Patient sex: M
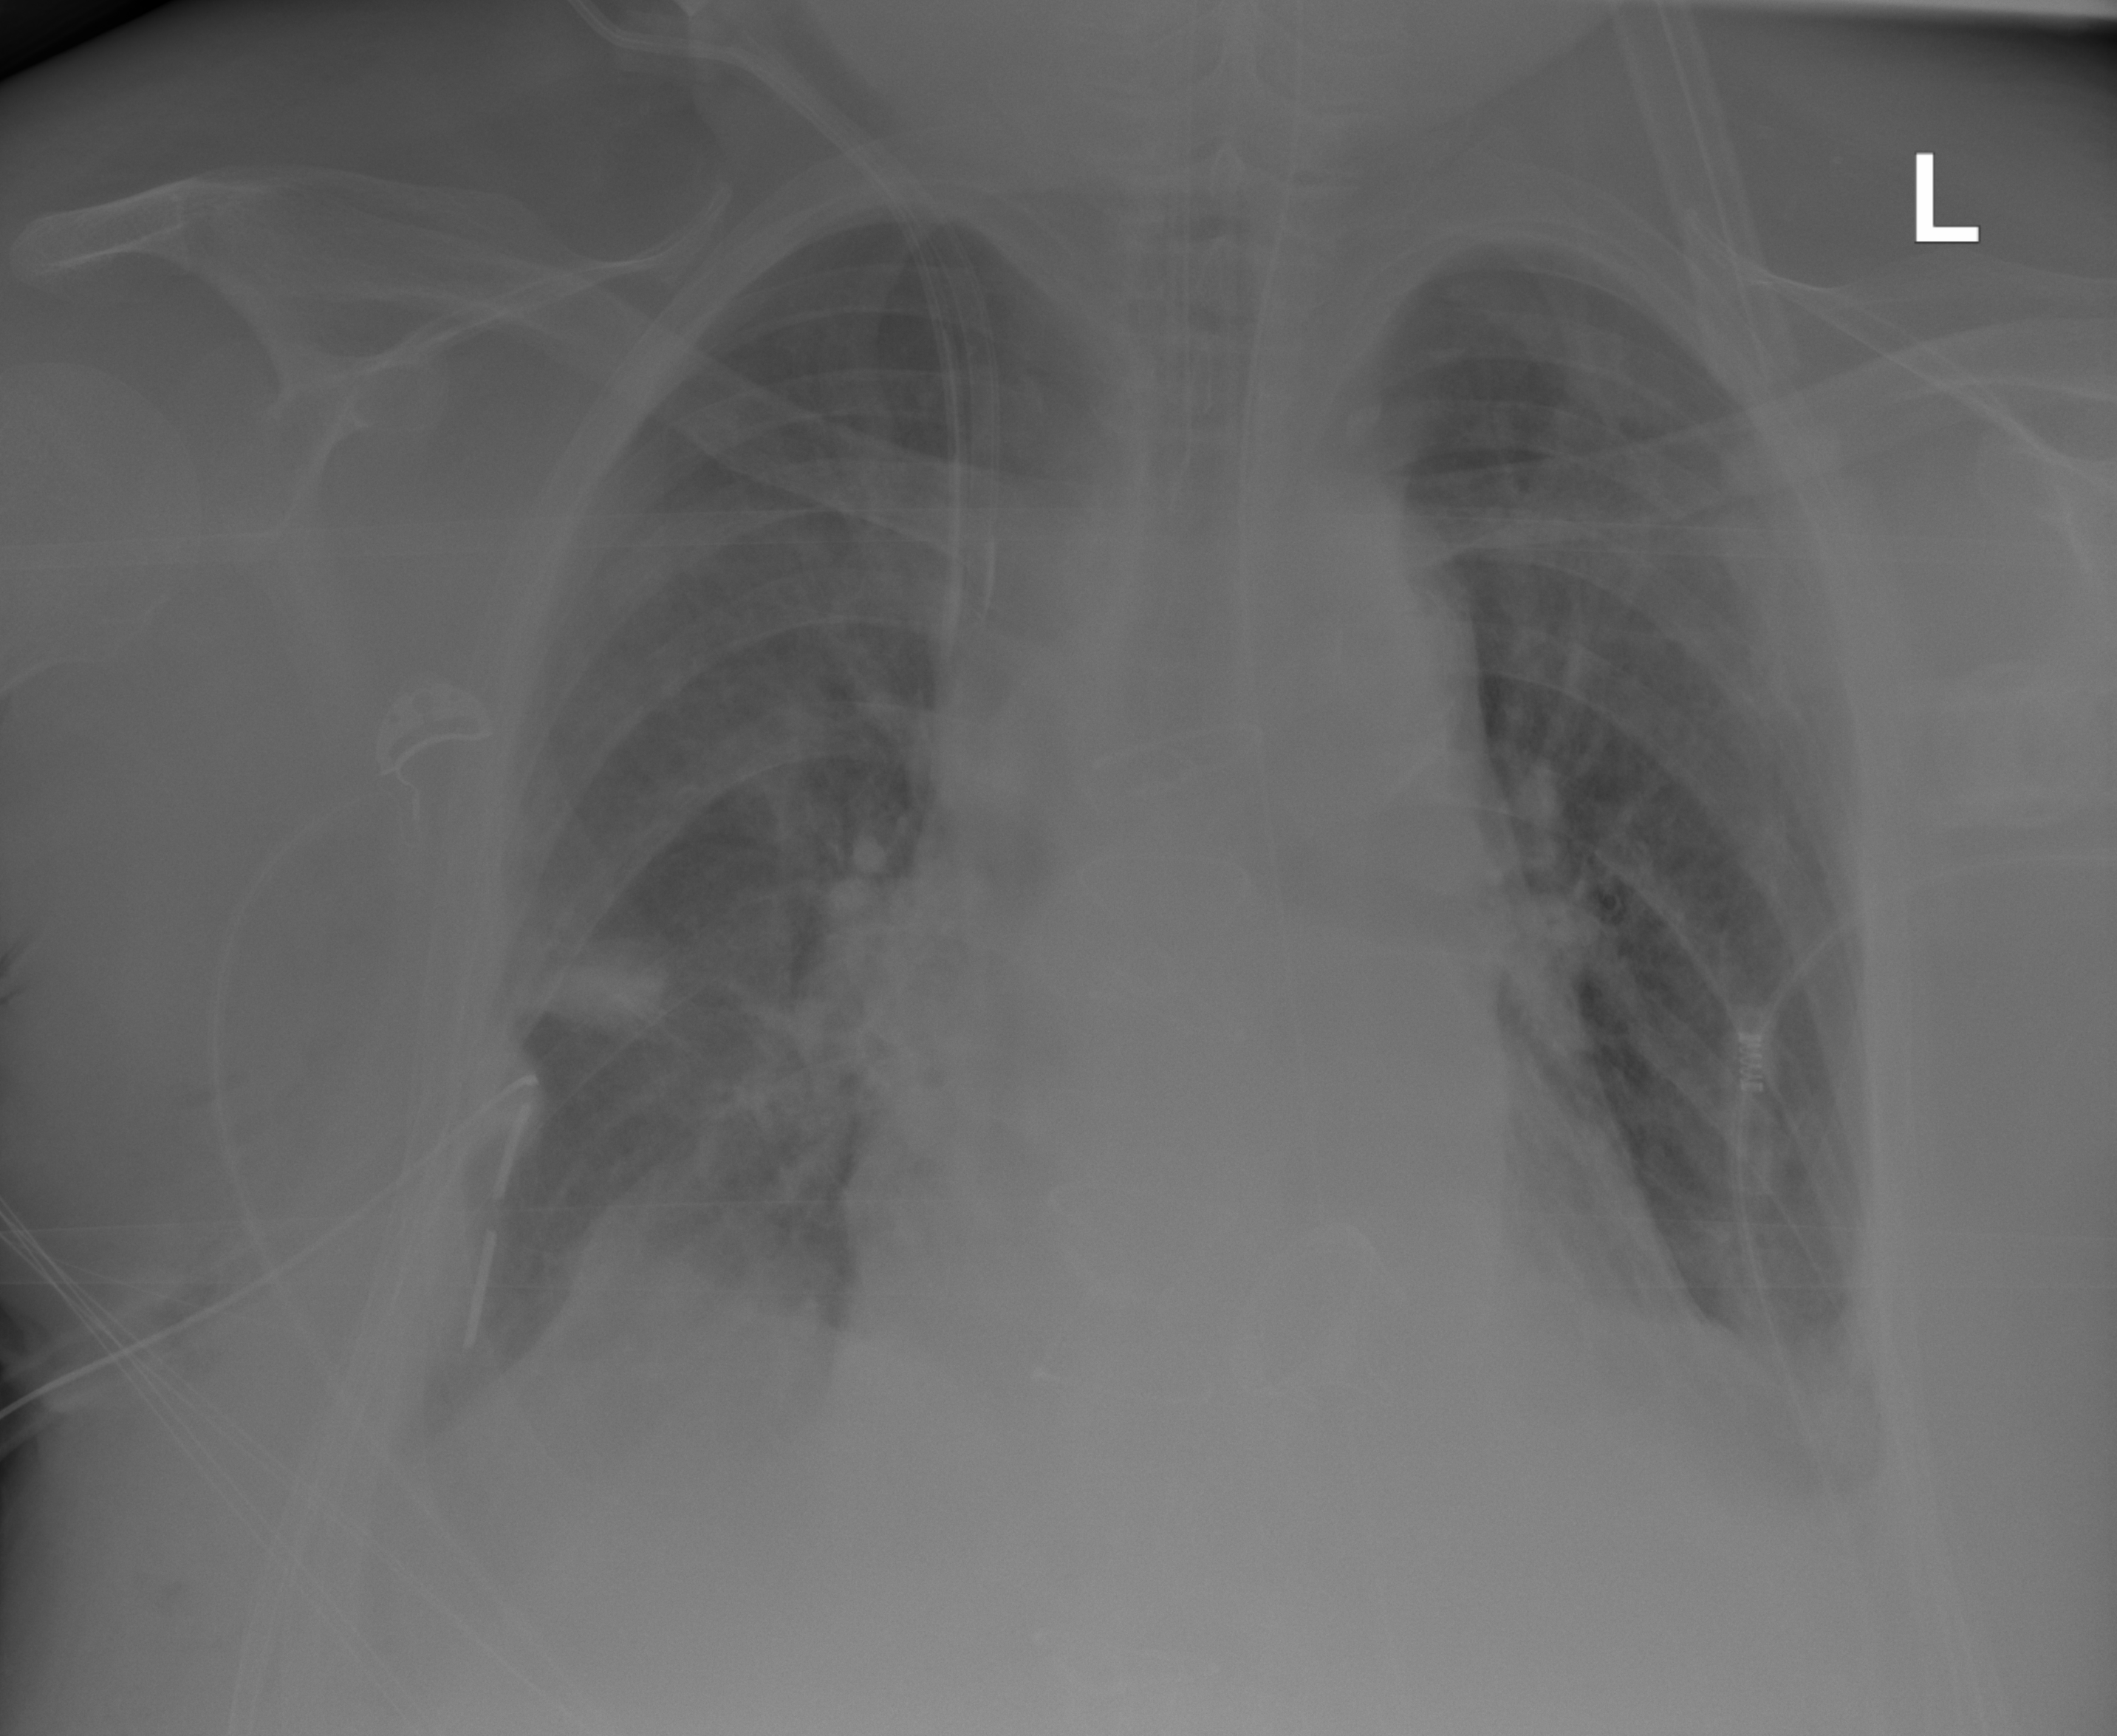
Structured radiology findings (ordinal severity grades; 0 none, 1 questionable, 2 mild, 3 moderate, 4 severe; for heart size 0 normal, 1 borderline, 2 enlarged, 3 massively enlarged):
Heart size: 2
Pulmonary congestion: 2
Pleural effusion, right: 1
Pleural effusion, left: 2
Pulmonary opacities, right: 0
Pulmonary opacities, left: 0
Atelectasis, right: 2
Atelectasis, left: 2